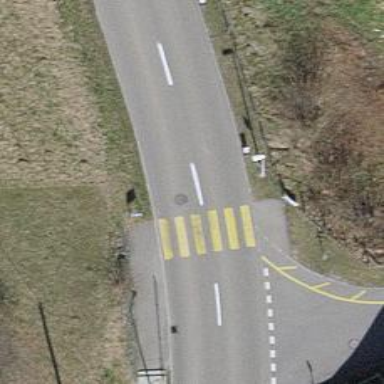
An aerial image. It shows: Zebra crossing on the road.